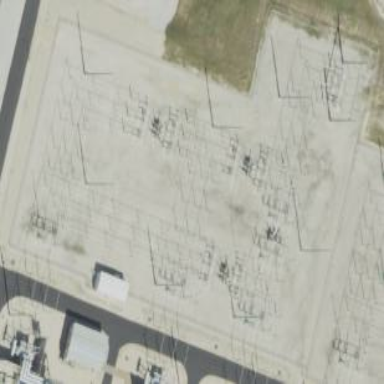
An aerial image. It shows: Fenced power substation at the transmission level.